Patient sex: F
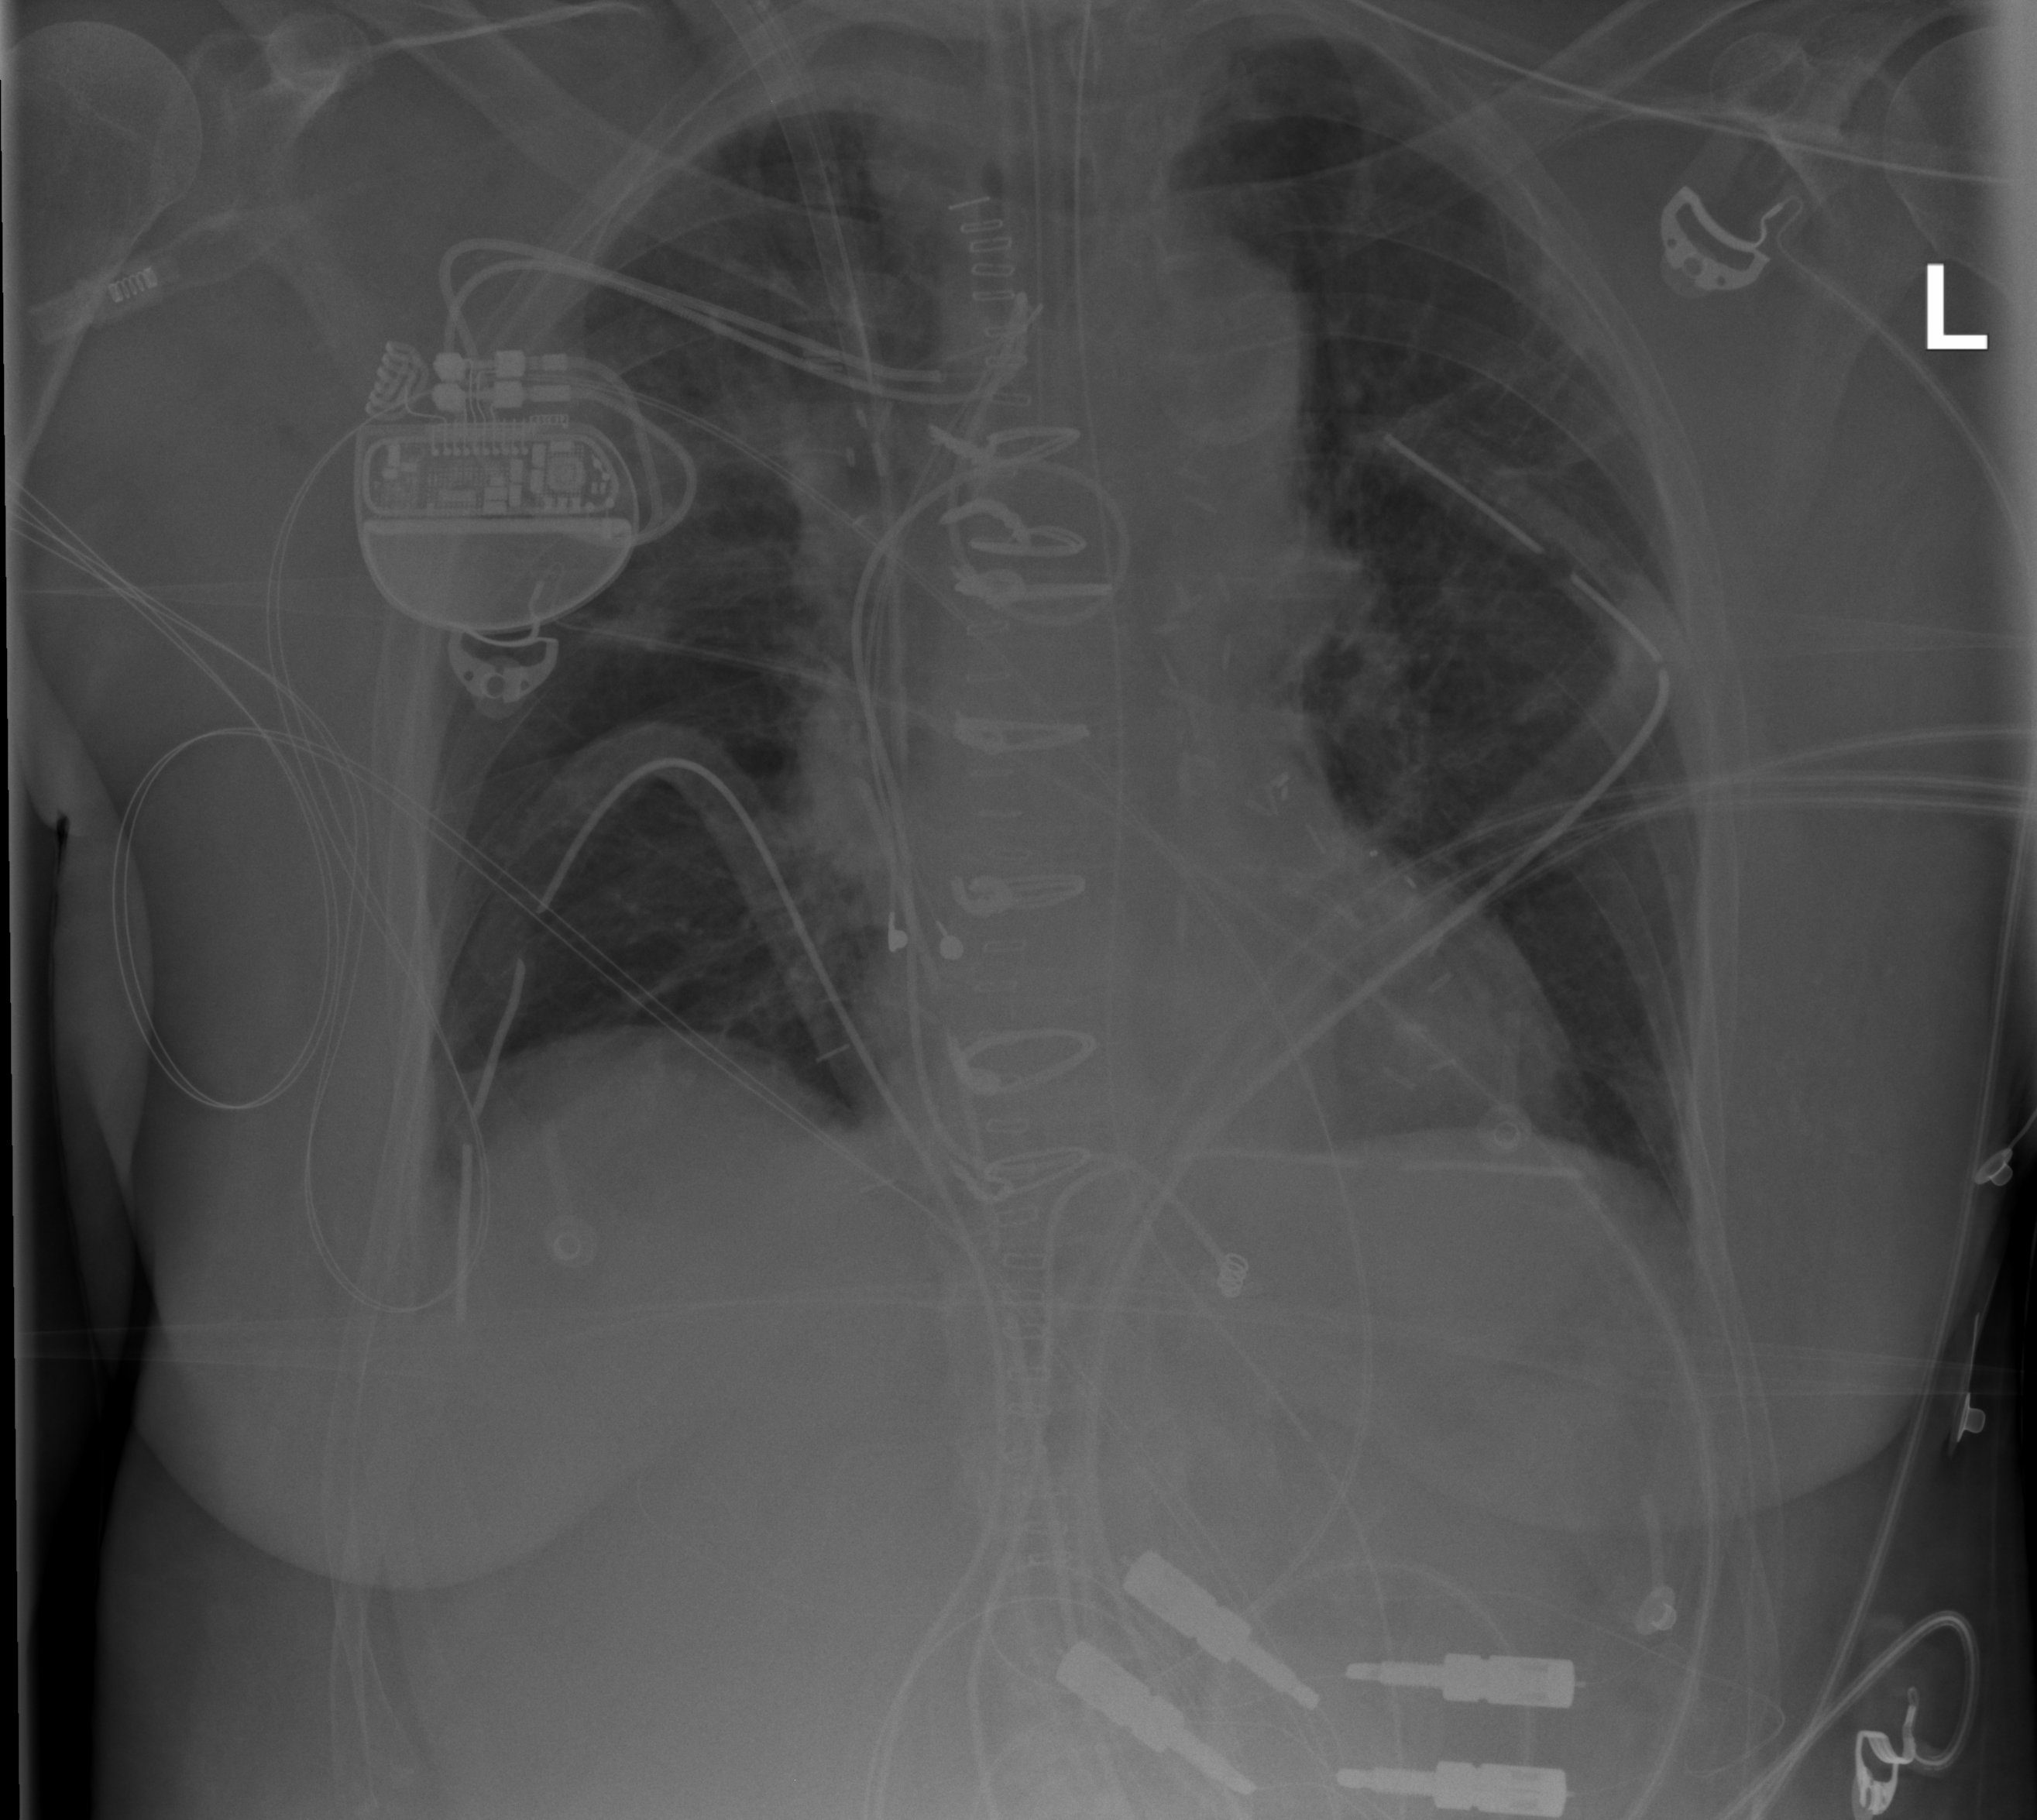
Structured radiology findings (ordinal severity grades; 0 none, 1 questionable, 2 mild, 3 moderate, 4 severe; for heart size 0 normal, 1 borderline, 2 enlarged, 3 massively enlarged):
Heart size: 0
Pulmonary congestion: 0
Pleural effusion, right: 1
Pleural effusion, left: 0
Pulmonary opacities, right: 2
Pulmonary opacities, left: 0
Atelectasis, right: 2
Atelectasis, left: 0